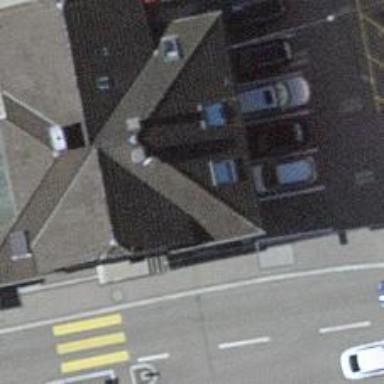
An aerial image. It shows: Cafe.